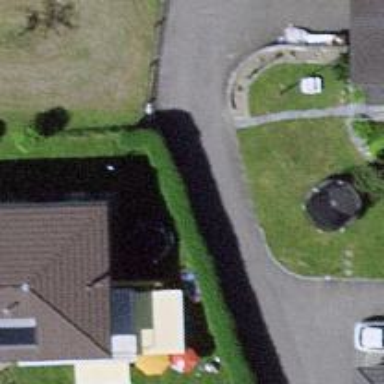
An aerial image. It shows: Hedge barrier.